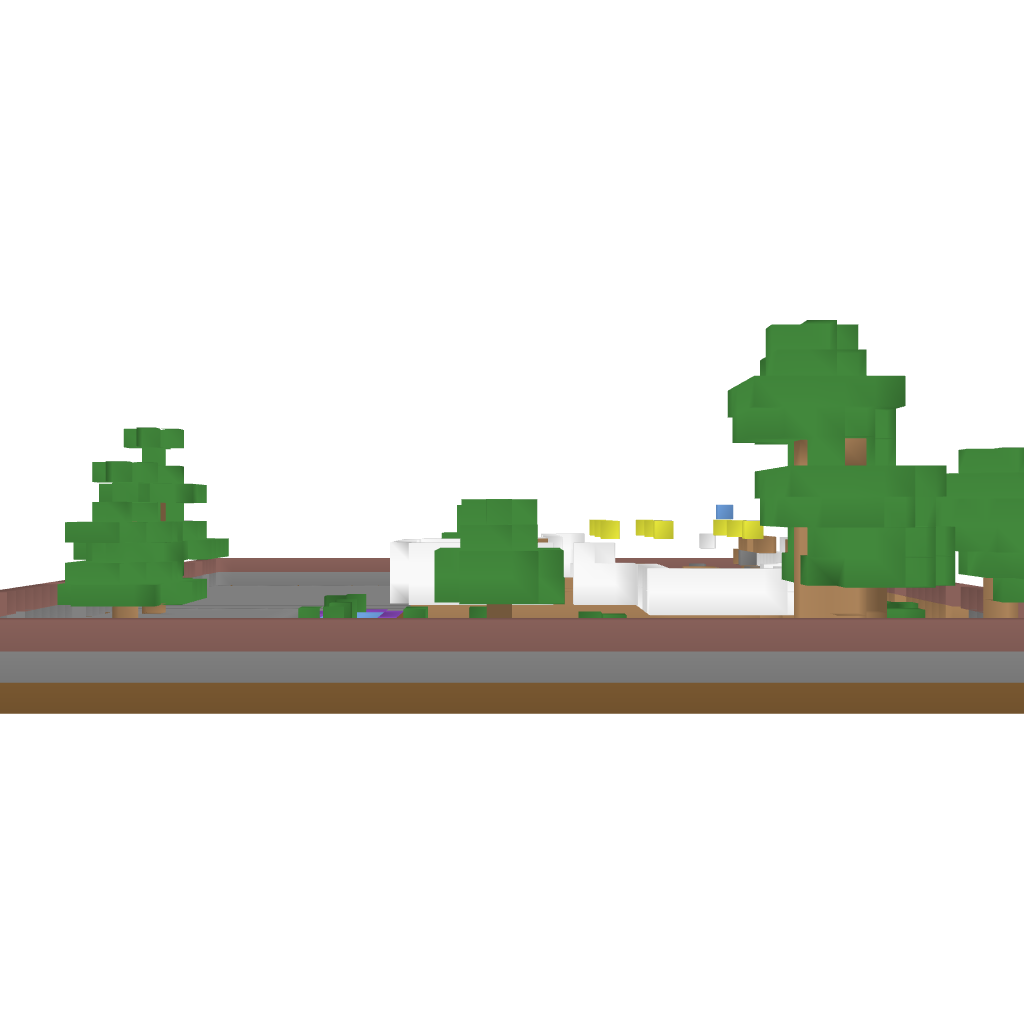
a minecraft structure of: modern home bad low quality